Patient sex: M
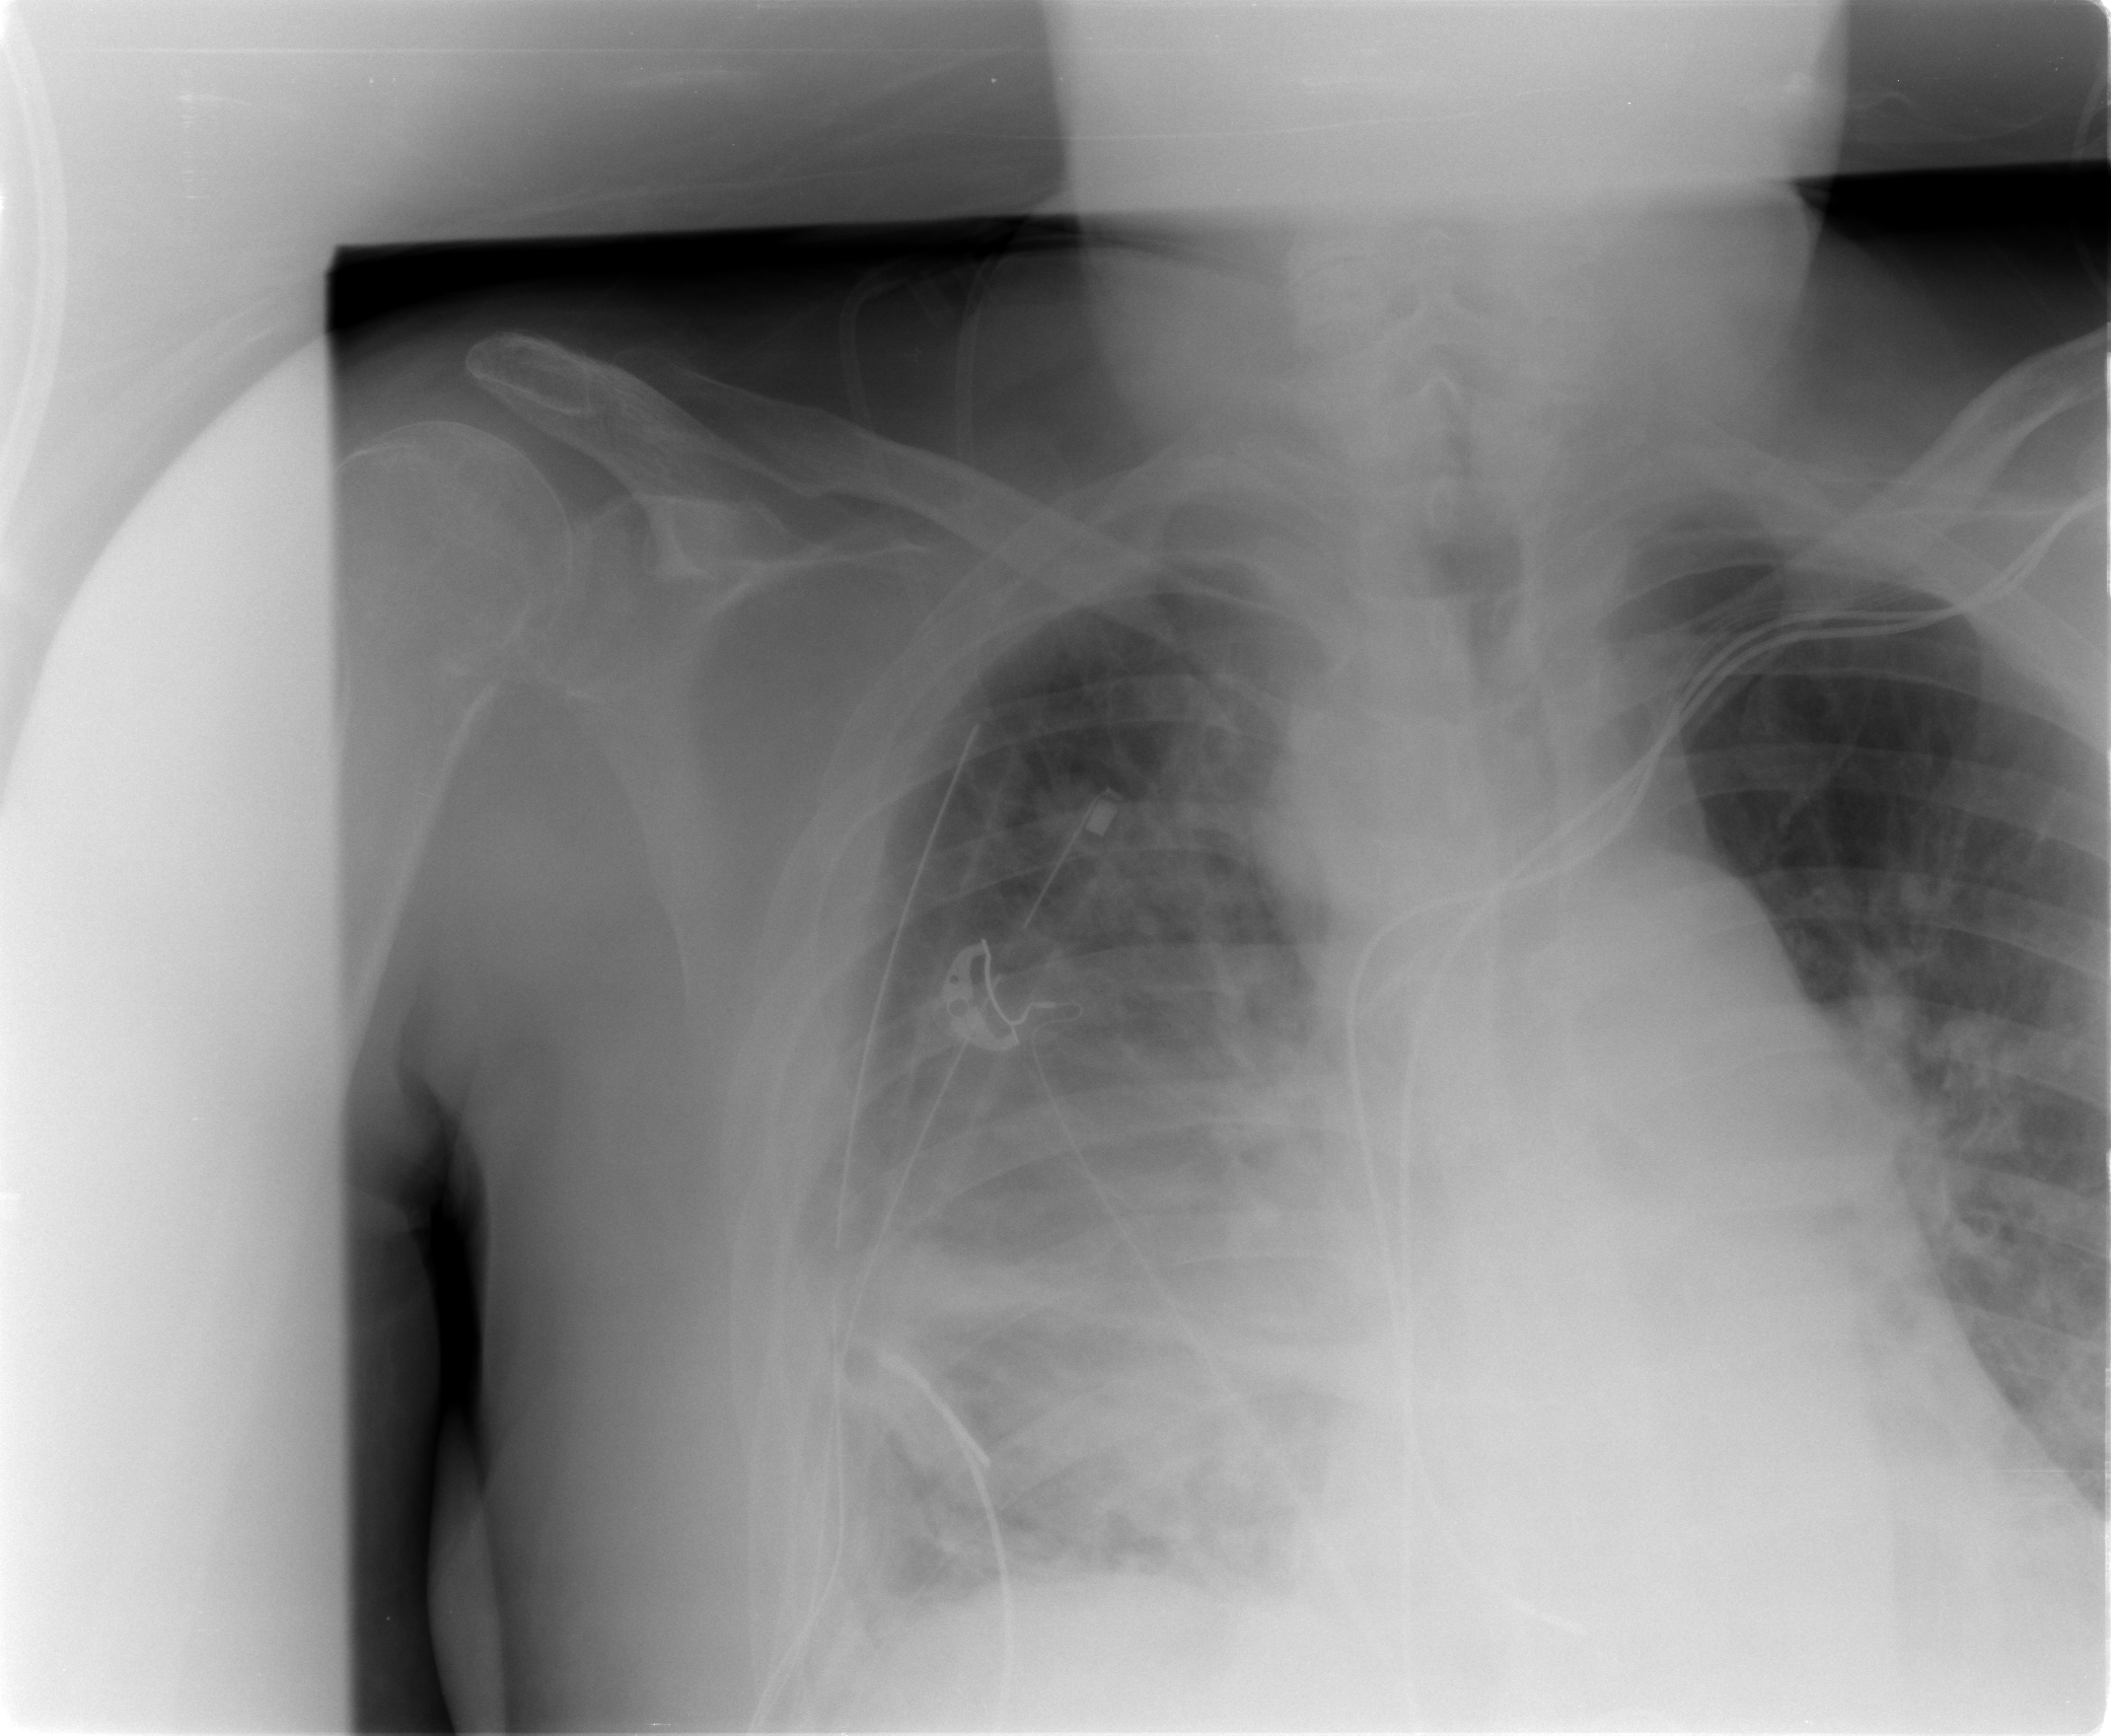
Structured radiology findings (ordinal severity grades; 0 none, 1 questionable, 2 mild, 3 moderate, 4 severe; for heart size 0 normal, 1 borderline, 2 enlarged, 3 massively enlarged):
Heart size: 0
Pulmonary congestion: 0
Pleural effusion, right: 2
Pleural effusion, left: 0
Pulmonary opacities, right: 2
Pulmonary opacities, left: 0
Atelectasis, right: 3
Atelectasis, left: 0